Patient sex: M
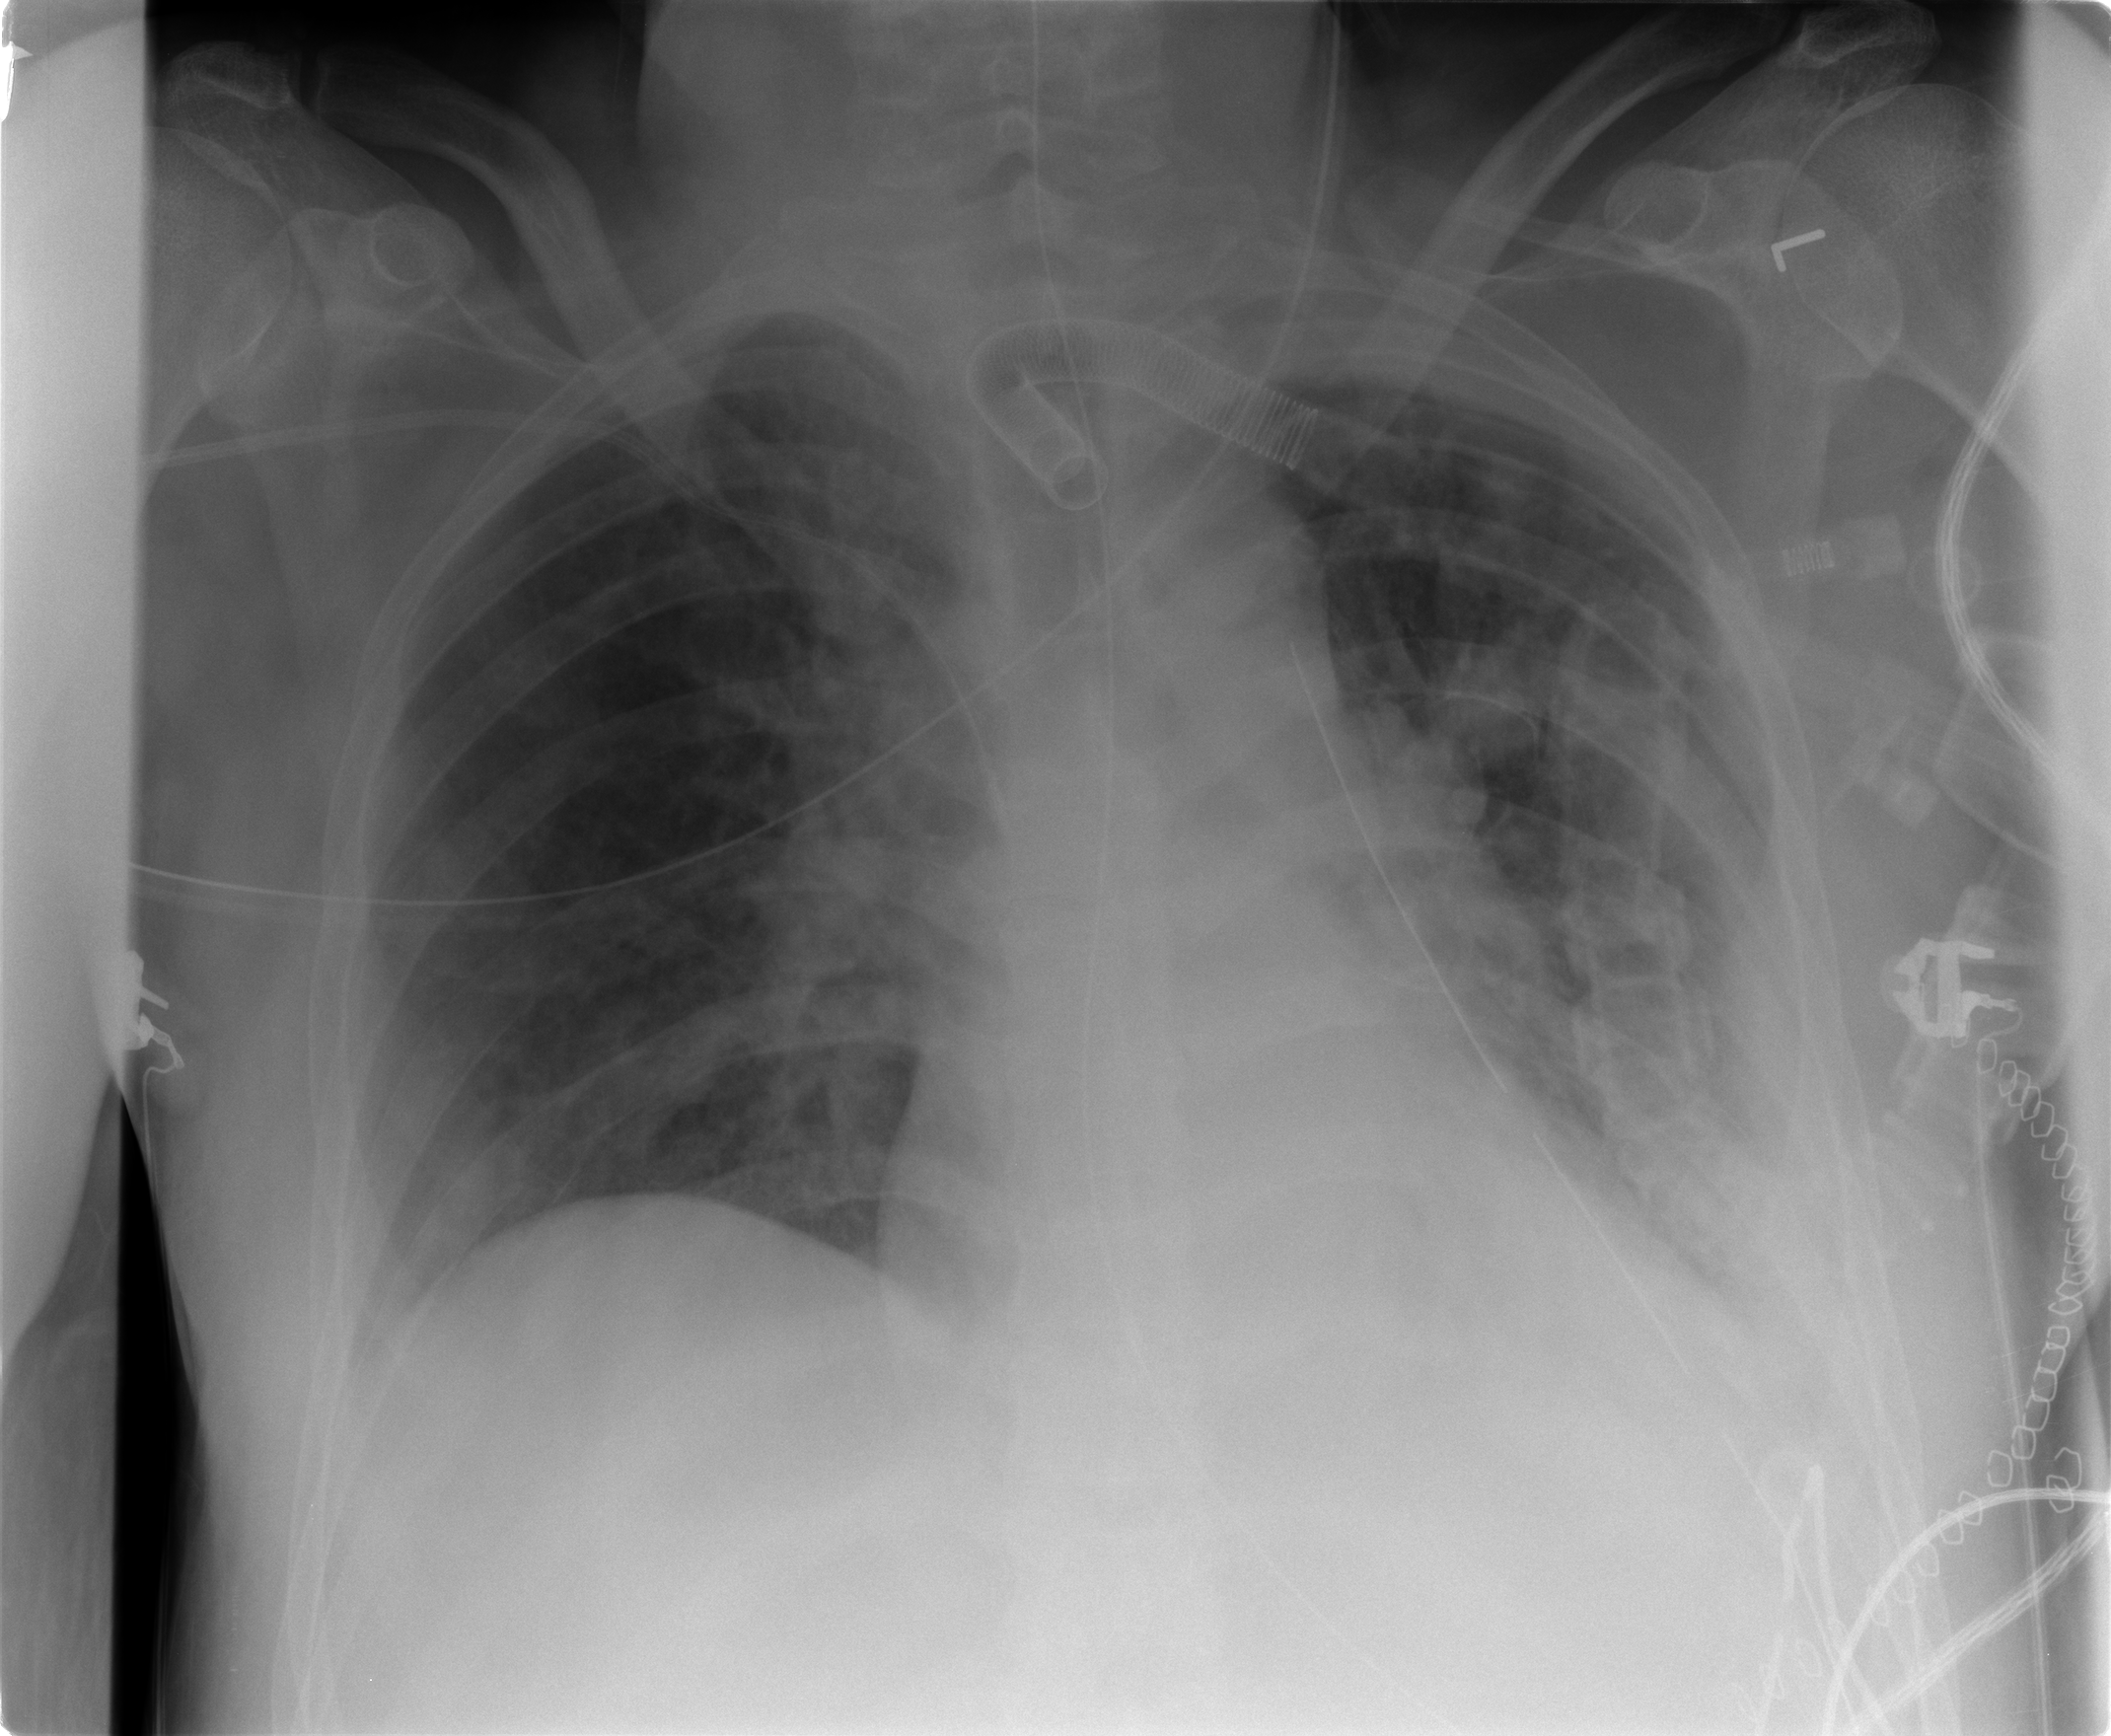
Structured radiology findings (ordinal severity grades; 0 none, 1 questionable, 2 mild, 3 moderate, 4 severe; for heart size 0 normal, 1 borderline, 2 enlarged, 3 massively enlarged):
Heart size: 0
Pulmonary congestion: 2
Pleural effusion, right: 0
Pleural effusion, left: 2
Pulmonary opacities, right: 1
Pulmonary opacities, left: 2
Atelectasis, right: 2
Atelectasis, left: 2